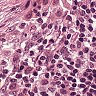
Metastatic tissue present: no